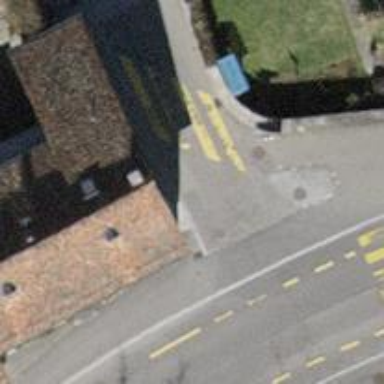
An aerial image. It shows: Zebra crossing on the road.